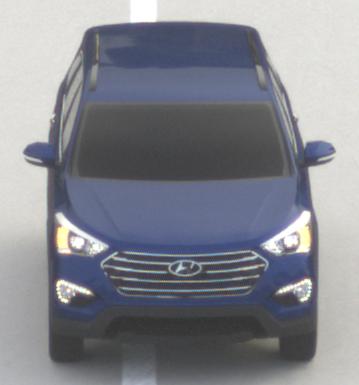
Make: Hyundai
Model: Santa Fe 2.4 GDI
Detailed model: Santa Fe (DM)
Model produced from: 2017/08
Model produced until: 2018/01
Doors: 5
Color: blue
Road condition: dry road
Daytime: morning or afternoon
Contrast: low contrast